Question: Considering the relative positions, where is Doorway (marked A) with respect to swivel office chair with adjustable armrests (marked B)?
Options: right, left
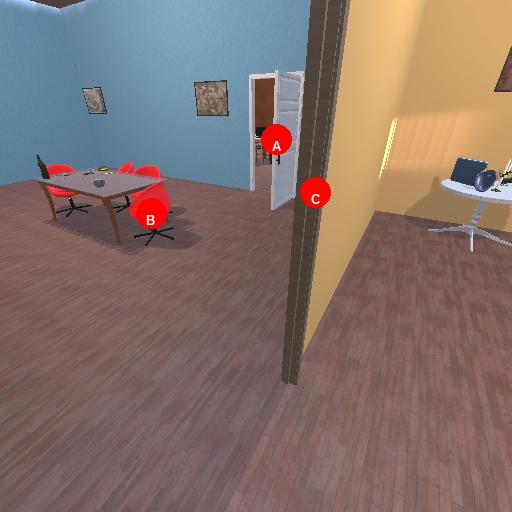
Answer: right